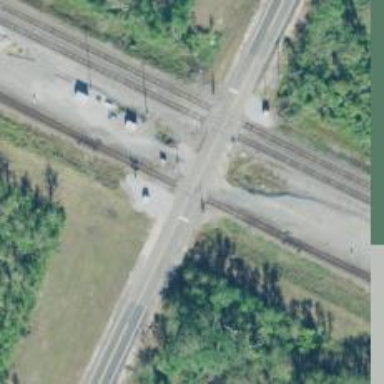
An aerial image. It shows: Railway level crossing.